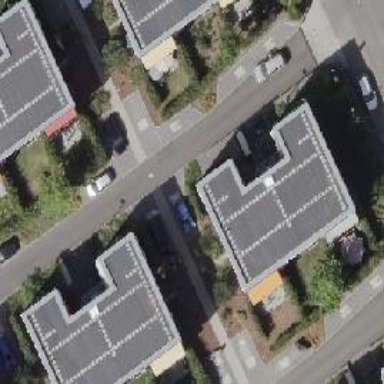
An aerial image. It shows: Asphalt road designated for service vehicles.